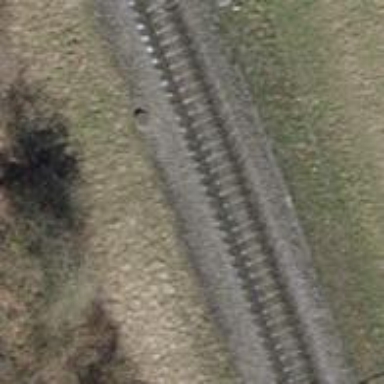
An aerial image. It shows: Railway track with contact line for electrification.